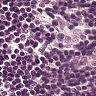
Metastatic tissue present: no